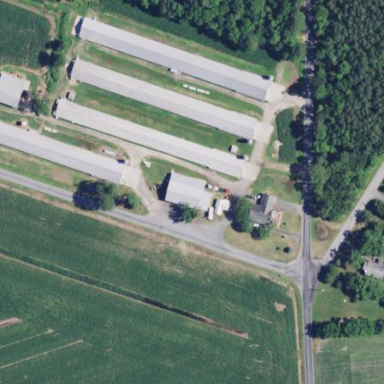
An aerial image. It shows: Farmyard area.